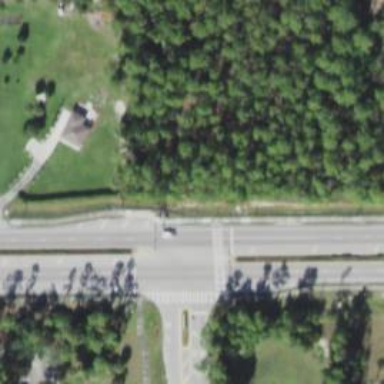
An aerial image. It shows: Secondary road with separate asphalt sidewalk.